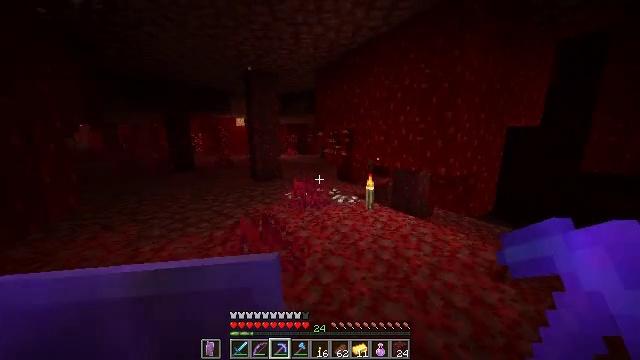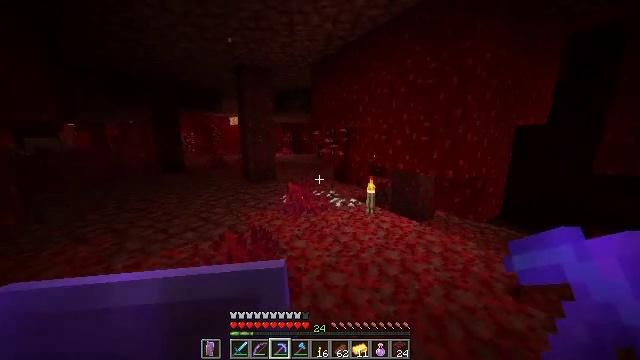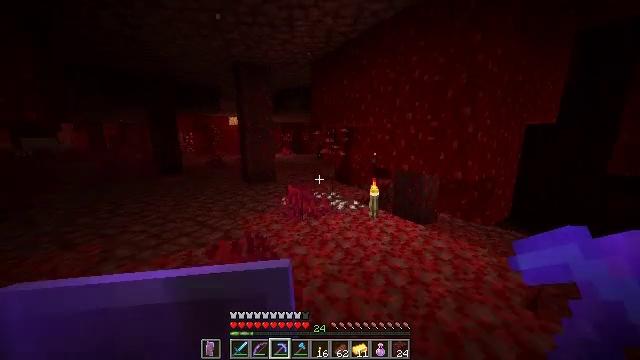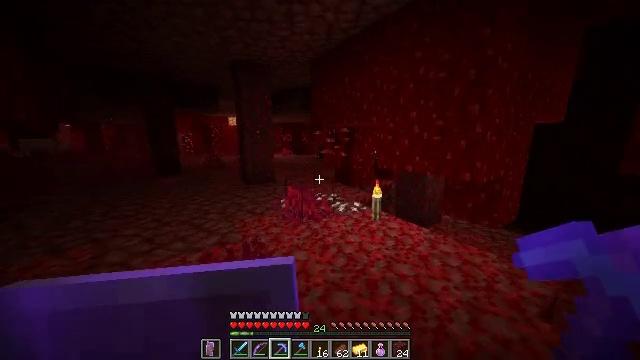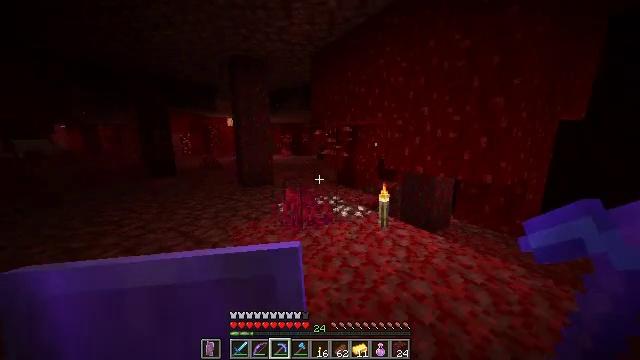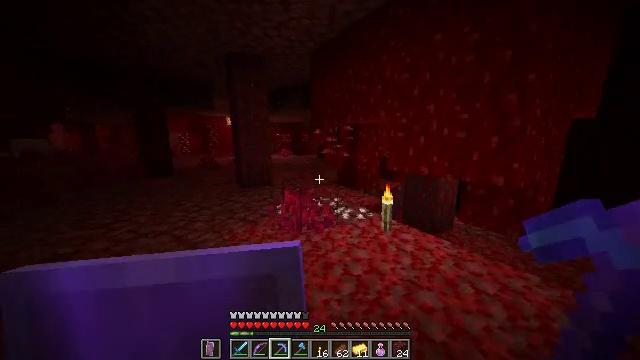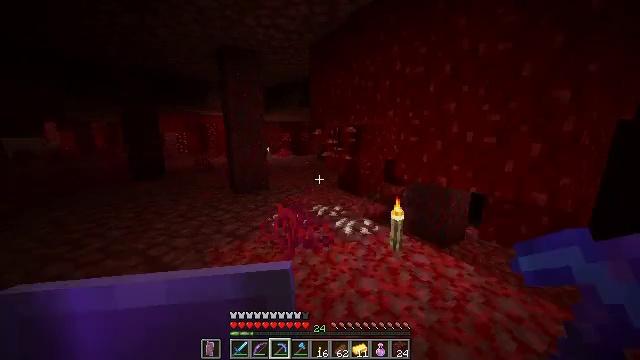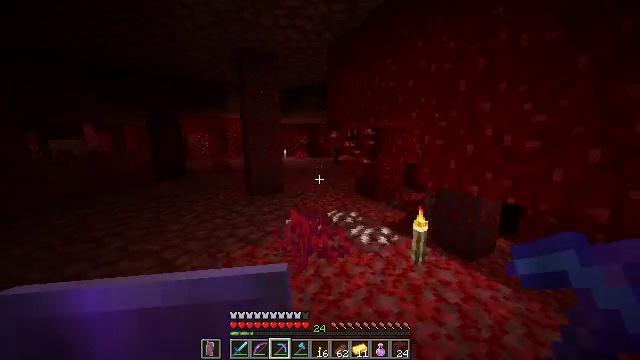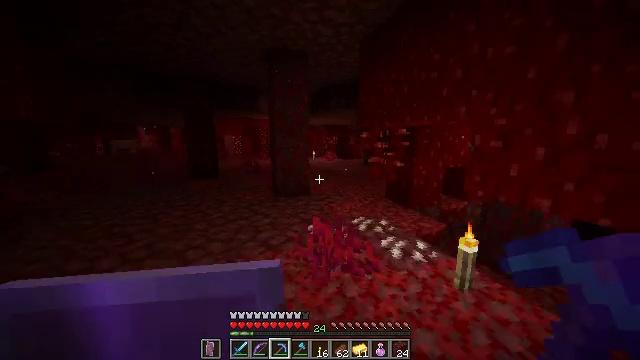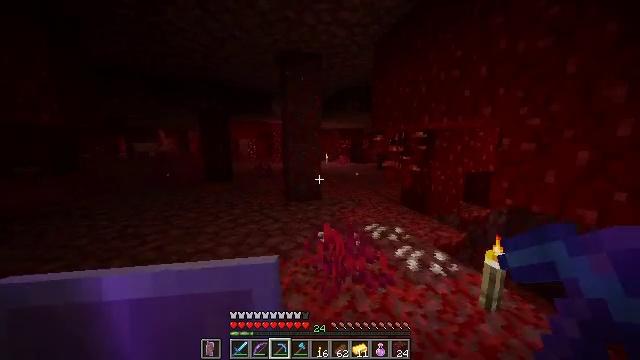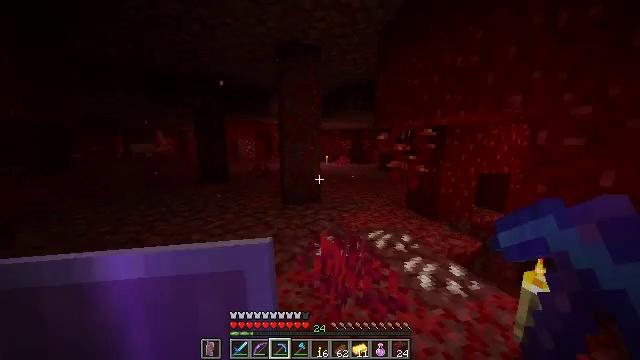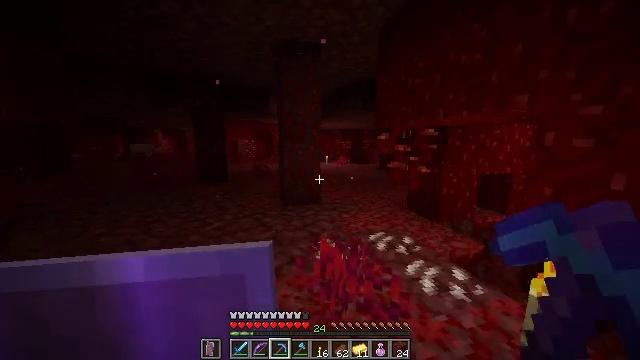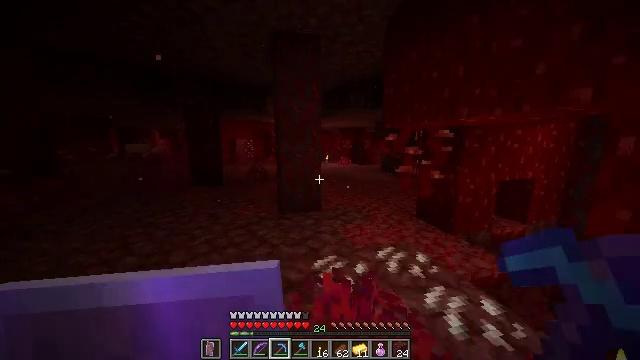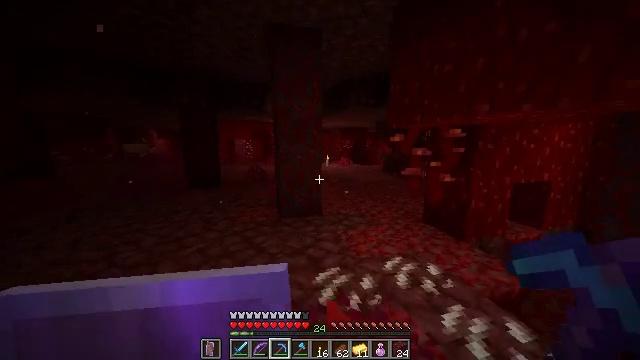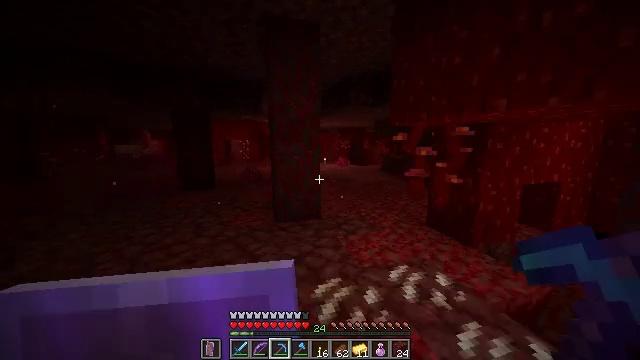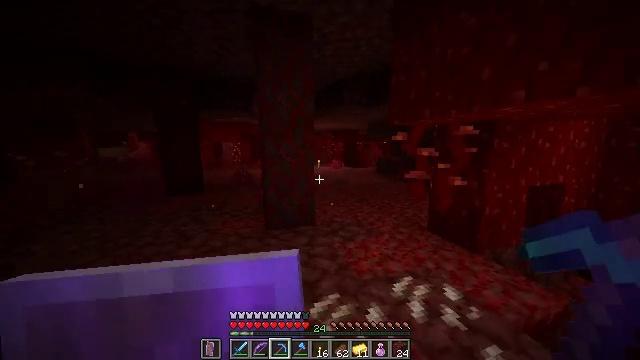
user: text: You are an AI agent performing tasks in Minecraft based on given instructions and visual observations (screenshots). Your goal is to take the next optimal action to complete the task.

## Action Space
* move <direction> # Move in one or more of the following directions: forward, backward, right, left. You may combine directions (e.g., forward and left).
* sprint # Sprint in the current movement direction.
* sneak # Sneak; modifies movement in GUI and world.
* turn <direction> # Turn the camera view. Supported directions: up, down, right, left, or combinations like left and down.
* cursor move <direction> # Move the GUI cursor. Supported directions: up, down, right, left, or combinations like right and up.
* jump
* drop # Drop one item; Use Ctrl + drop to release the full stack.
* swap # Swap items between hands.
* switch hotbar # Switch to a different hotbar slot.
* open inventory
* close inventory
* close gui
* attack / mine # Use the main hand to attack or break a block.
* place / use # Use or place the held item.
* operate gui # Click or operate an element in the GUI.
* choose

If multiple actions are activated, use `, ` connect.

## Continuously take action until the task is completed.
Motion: motion action
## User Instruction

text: Attack the ground to get crimson roots.
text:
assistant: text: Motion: move forward, turn right
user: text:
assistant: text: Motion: move forward
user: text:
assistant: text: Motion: move forward
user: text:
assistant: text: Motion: move forward
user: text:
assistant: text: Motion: move forward
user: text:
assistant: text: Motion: move forward
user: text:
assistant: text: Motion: move forward, turn left
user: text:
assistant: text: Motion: move forward, turn left
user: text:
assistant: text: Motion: move forward, sprint, turn left
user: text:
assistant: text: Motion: move forward, sprint
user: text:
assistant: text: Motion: move forward, sprint
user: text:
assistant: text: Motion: move forward
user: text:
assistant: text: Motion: move forward
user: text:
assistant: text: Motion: move forward
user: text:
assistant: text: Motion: move forward, turn right
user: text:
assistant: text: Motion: move forward, turn right and up
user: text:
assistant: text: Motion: move forward, turn right
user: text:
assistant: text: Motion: move forward, turn right
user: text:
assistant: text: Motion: move forward
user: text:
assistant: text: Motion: move forward
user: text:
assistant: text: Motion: move forward
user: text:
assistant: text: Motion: move forward
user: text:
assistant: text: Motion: move forward
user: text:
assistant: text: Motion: move forward
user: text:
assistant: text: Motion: move forward
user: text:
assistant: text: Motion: move forward, turn right
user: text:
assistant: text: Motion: move forward, sprint, turn right
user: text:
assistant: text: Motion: move forward, sprint
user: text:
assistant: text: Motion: move forward, sprint
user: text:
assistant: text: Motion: move forward